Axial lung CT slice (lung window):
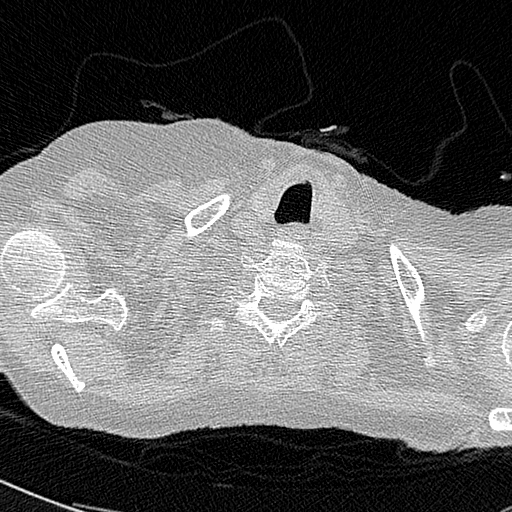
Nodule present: no